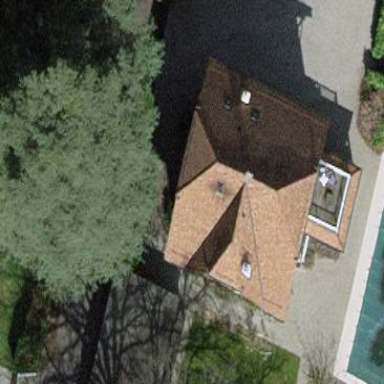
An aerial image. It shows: Detached building with mansard roof.